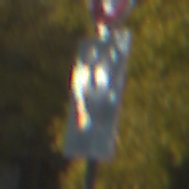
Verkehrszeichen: VorrangVorGegenverkehr
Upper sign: Geschwindigkeit5
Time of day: SunriseSunset
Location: Outdoor (Urban)
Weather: PartlyCloudy
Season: Autumn
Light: Natural